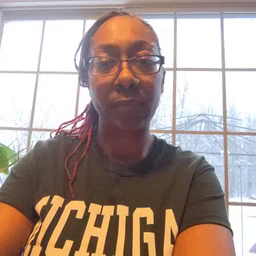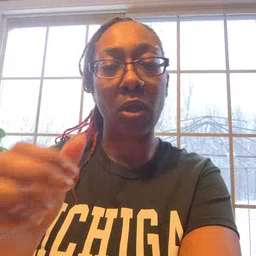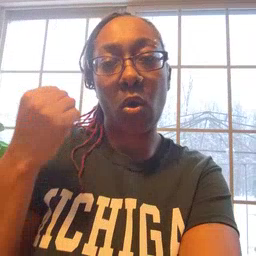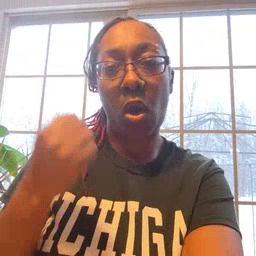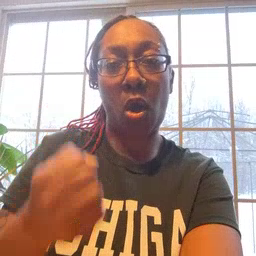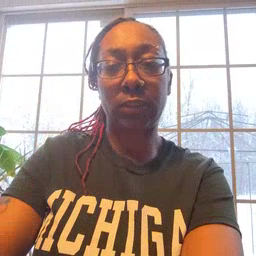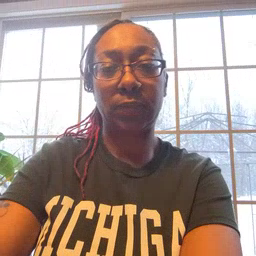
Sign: car